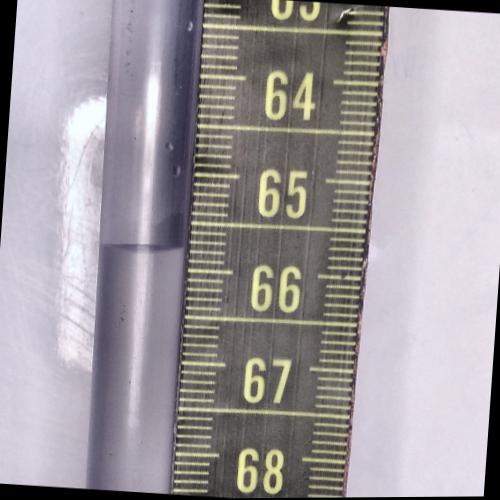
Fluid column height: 65.8 cm